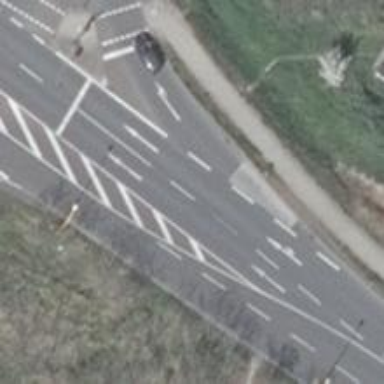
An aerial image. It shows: Tertiary road with asphalt surface.